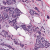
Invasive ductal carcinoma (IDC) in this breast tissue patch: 1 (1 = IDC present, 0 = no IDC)